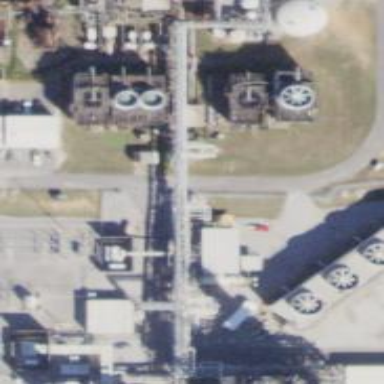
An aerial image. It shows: Gas-powered generator using steam turbine.